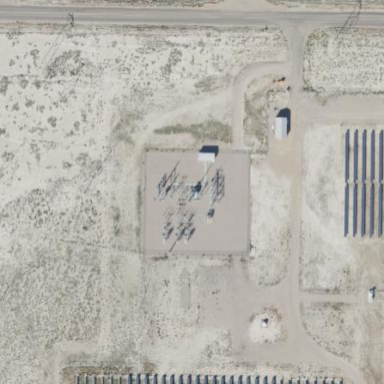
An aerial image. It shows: Power substation specializing in generation.